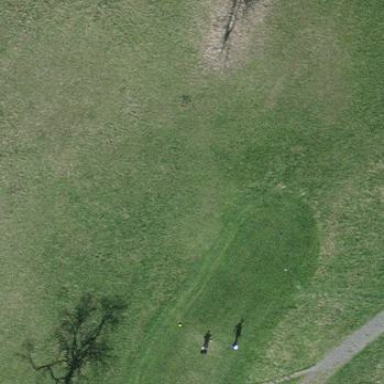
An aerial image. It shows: Golf tee area with grass surface.